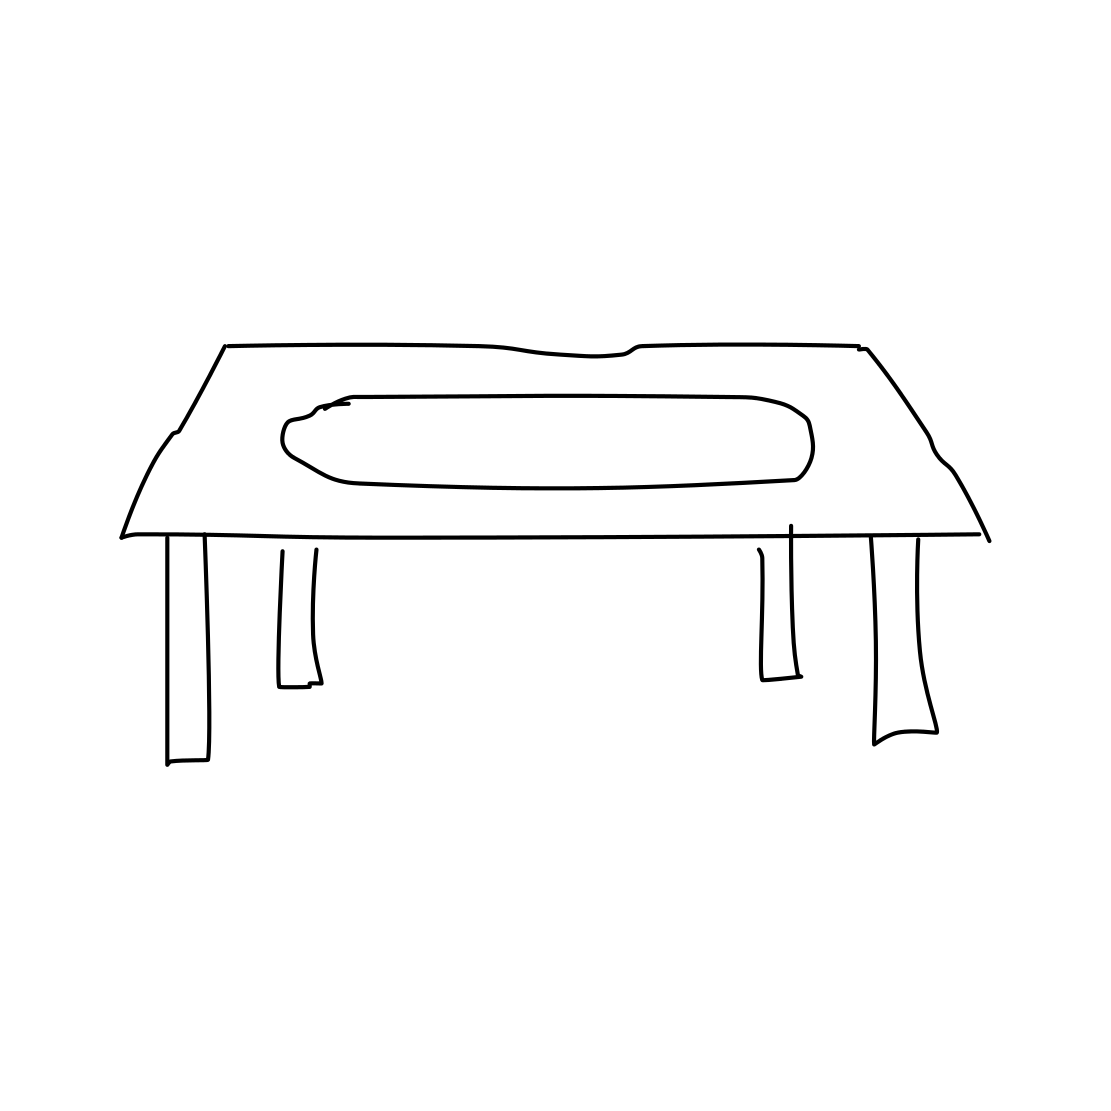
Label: table